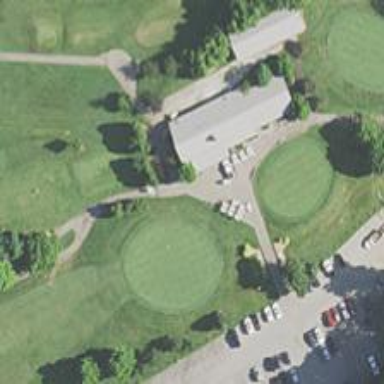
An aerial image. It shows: Path for golf carts.